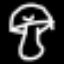
Label: mushroom